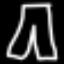
Label: pants